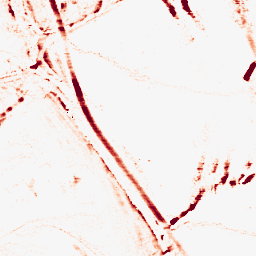
Category: morphological
Decomposition family: morphological_rect
Decomposition parameters: operation: opening
width: 10
height: 3
Upsampling method: bilinear
Upsampling parameters: scale: 4
Upsampling scale: 4